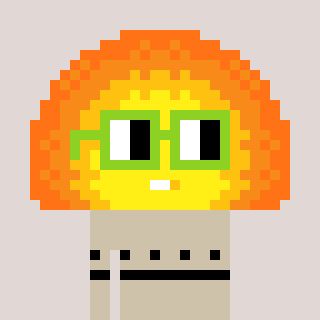
a pixel art character with square light green glasses, a sunset-shaped head and a bege-colored body on a warm background